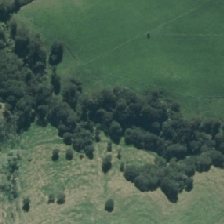
Land cover: manuka_kanuka